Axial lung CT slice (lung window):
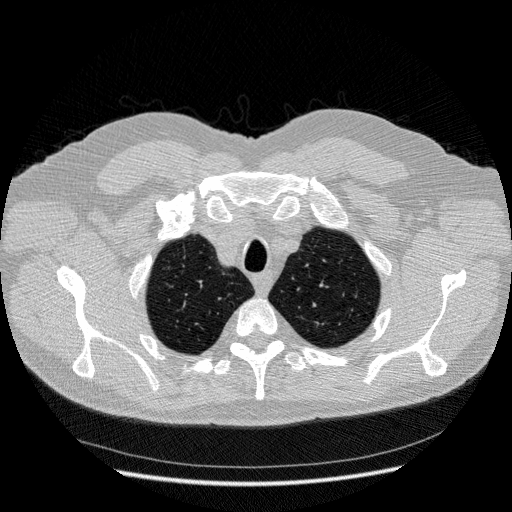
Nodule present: no